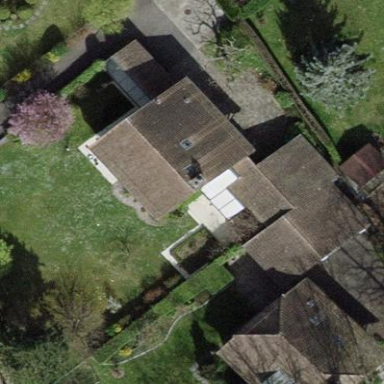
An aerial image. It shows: Garden surrounded by fence.